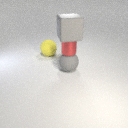
small red metal cylinder below large gray rubber cube